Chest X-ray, PA view. Patient: 40 years old, sex M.
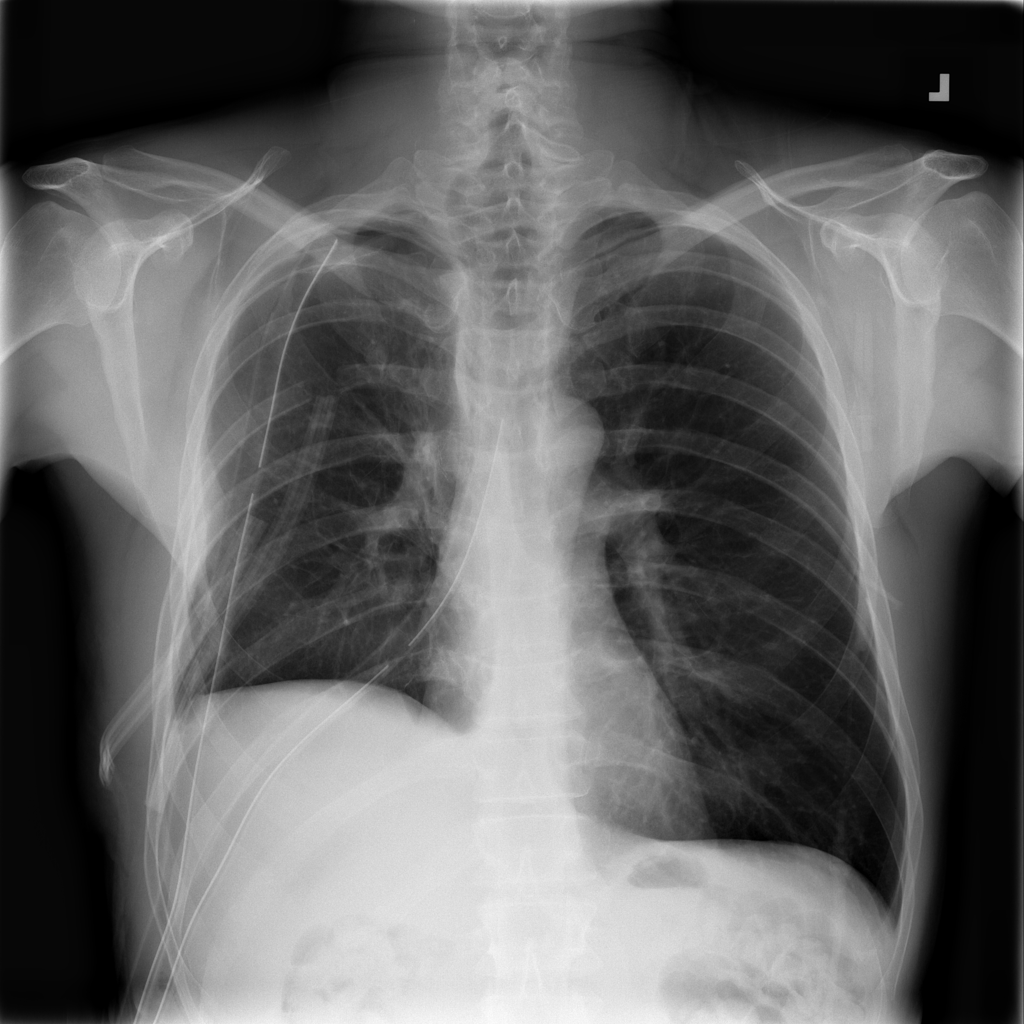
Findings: Pneumothorax